Interaction volume radius: 5 \u00c5
Interaction volume height: 25 \u00c5
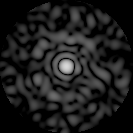
Disorder parameter: 0.8563